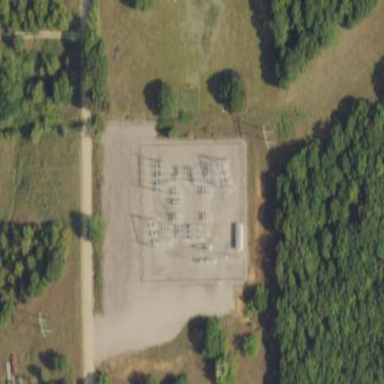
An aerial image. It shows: Power substation enclosed by fence.